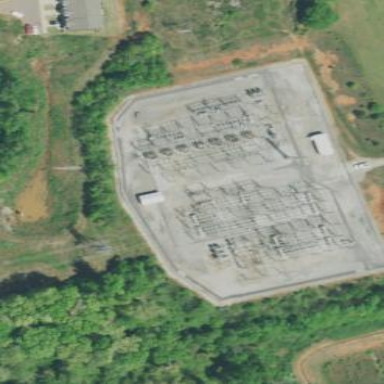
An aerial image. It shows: Fenced power substation at the transmission level.